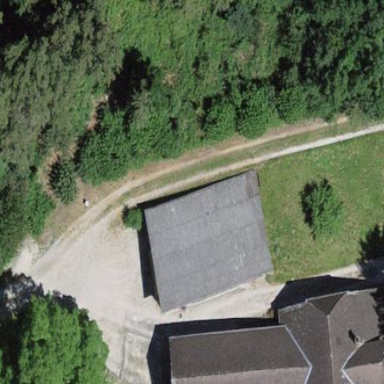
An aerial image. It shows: Sty building.